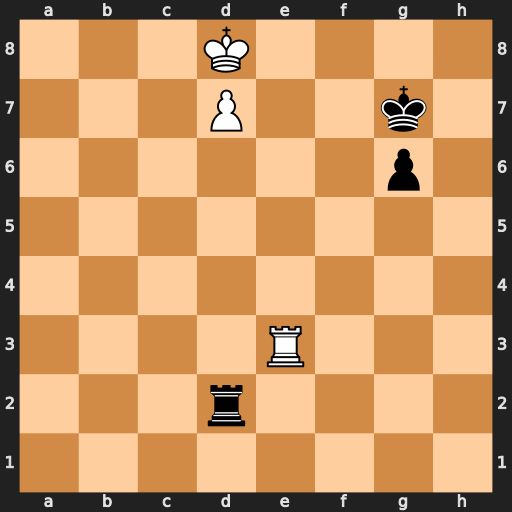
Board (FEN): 3K4/3P2k1/6p1/8/8/4R3/3r4/8
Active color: w
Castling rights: -
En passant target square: -
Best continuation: Ke7 Rxd7+ Kxd7